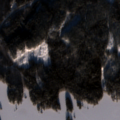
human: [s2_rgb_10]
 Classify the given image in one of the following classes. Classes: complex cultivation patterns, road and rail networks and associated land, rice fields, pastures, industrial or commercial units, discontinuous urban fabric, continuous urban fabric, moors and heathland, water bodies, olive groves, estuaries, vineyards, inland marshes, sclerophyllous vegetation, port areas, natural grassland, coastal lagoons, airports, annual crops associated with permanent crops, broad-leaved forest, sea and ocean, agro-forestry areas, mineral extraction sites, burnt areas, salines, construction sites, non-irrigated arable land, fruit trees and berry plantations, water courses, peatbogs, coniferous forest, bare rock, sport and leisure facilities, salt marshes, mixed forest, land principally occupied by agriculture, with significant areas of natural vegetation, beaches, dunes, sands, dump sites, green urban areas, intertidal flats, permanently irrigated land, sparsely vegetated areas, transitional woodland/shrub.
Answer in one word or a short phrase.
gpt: coniferous forest, mixed forest, water bodies